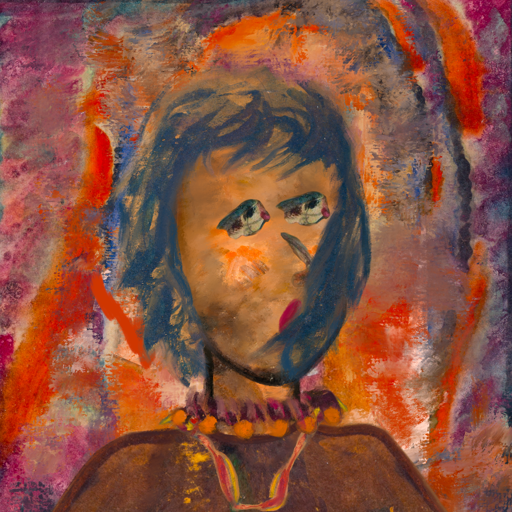
Background: Experience, Head And Neck Side: Gypsy_Queen, Face Side: Pipe, Bust: Comrade, Hair Side: In_The_Sun, Head Accessory: Blank, Second Necklace: Gypsy_Mother_1, Necklace: Doll, Baby: Blank